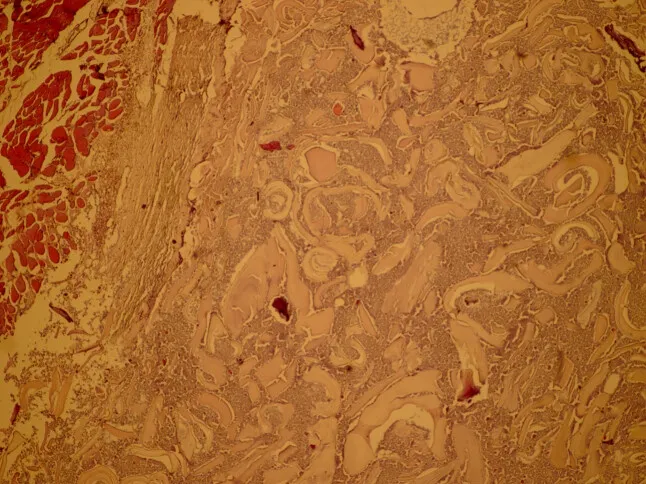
Thigh hydatid cyst from outside to inside revealed skeletal muscular bundles, a collagen capsule and a fragmented, acellular laminated layer, as well as protoscoleces admixed with necrotic material; 100x, Hematoxylin & Eosin.
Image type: pathology (h&e)